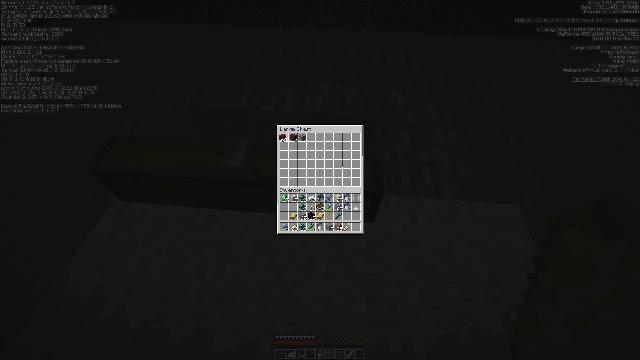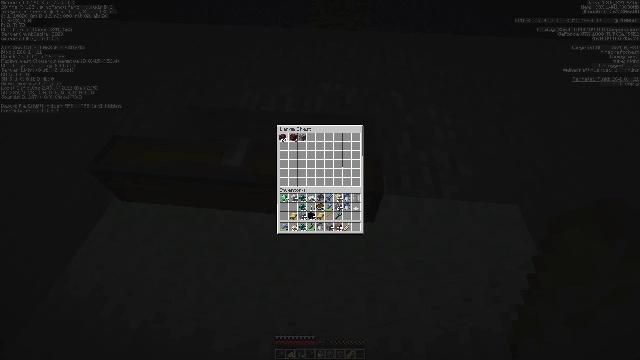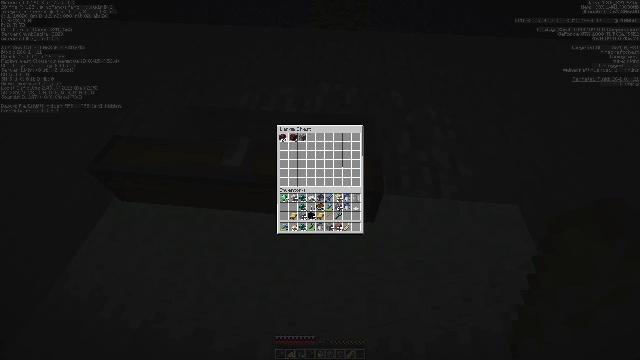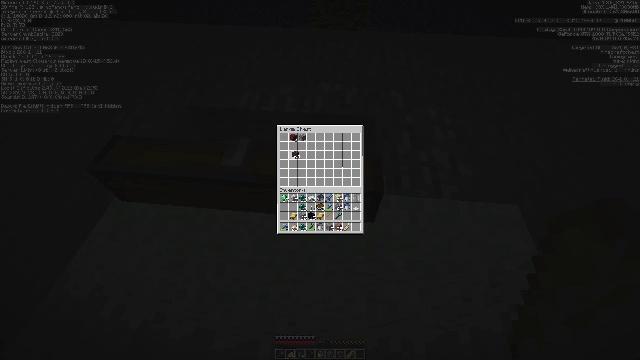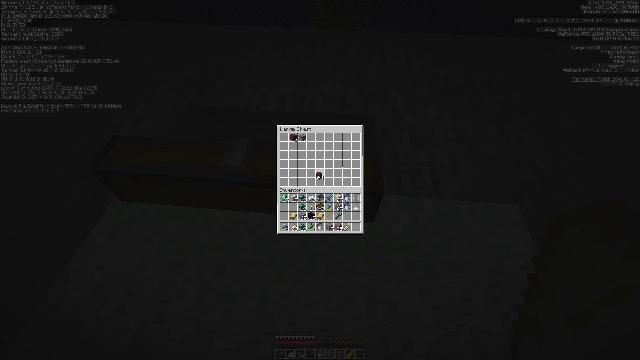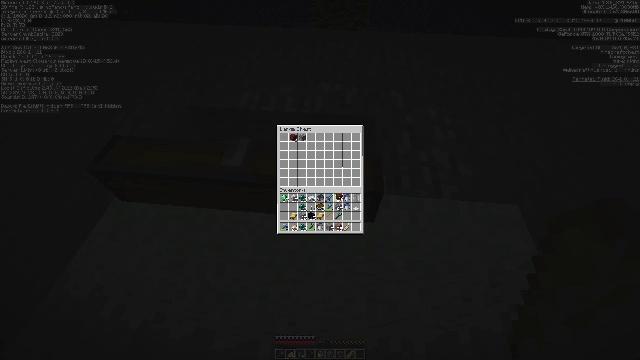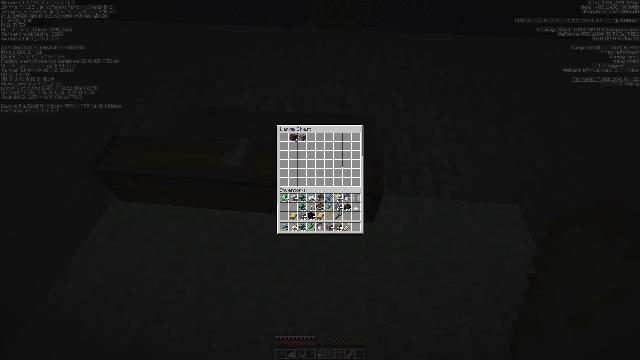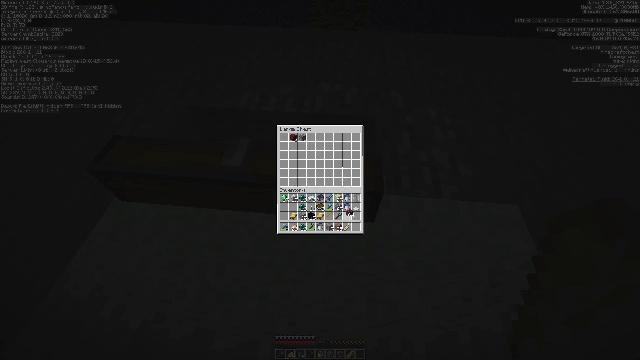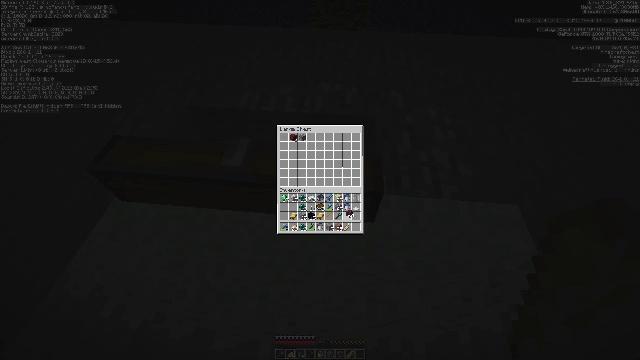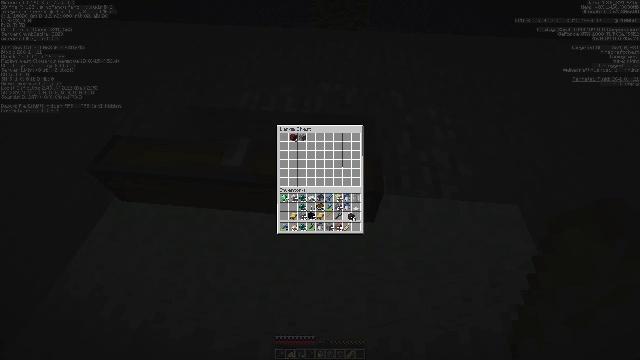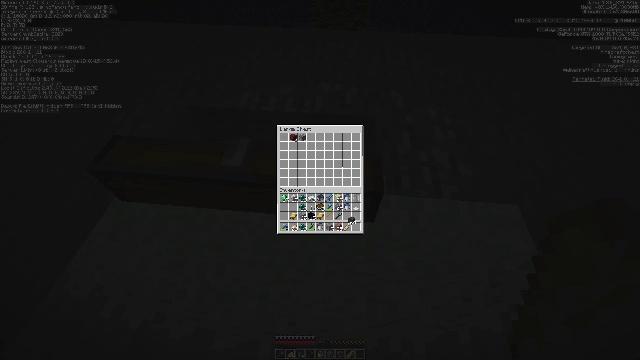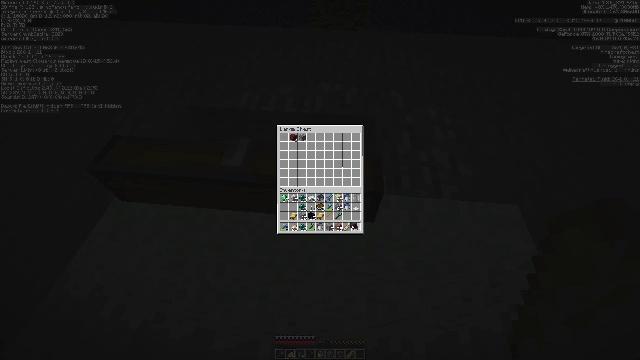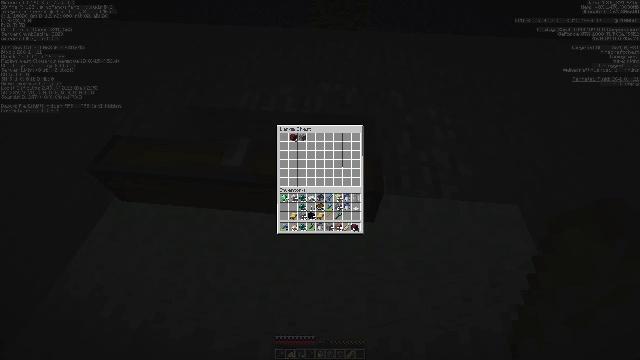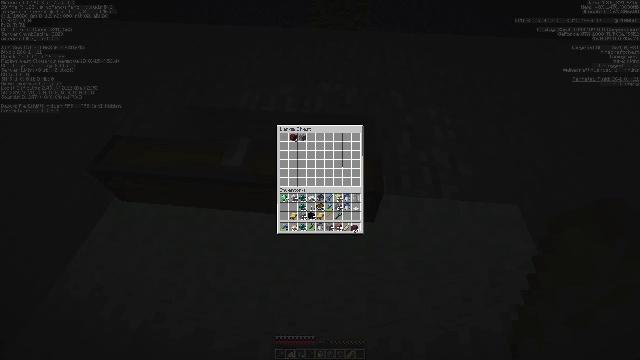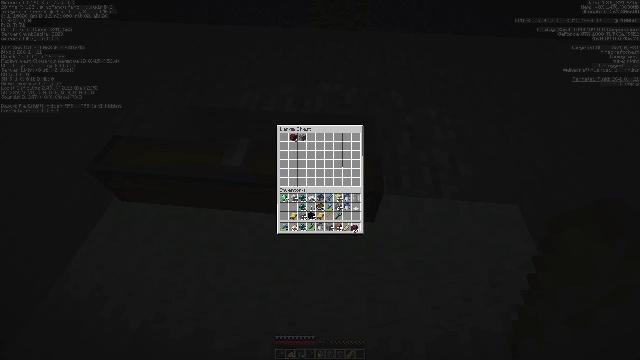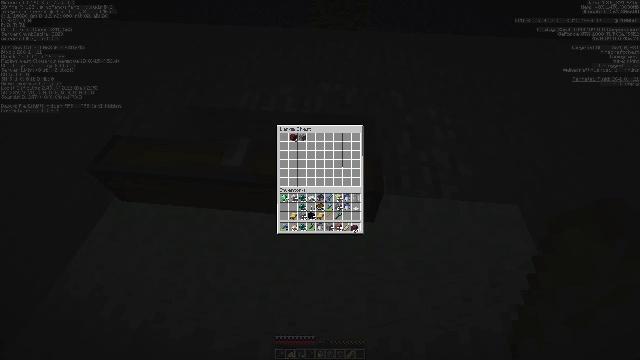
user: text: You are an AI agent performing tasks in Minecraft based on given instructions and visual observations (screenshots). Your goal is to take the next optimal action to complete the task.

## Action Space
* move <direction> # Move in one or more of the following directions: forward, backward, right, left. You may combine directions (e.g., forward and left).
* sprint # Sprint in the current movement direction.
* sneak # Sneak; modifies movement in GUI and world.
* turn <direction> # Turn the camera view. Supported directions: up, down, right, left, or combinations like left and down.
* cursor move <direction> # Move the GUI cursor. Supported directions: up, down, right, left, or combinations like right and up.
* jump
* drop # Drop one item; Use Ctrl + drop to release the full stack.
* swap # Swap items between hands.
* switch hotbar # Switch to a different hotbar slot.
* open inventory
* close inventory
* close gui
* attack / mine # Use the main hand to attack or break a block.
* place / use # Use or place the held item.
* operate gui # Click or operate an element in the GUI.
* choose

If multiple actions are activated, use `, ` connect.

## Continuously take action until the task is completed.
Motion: motion action
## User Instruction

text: Collect the white carpet by hitting it.
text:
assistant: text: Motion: attack / mine
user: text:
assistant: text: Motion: attack / mine
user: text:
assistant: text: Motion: turn right and down
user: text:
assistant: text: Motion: turn right and down
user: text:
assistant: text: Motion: turn right and down
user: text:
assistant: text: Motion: turn right and down
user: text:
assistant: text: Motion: turn down
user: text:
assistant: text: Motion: no_op
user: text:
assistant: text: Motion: turn down
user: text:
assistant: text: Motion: turn down
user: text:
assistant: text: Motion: turn down
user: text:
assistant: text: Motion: no_op
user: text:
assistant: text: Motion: no_op
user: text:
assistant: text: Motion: attack / mine
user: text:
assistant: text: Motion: attack / mine
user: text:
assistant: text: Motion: attack / mine
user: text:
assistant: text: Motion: no_op
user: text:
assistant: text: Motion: no_op
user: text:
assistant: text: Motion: no_op
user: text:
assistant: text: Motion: no_op
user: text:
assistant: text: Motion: no_op
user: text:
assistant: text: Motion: no_op
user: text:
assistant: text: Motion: no_op
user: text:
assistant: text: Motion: no_op
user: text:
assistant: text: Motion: no_op
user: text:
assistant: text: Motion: no_op
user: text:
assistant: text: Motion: no_op
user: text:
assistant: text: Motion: no_op
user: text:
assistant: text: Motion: no_op
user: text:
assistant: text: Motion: no_op